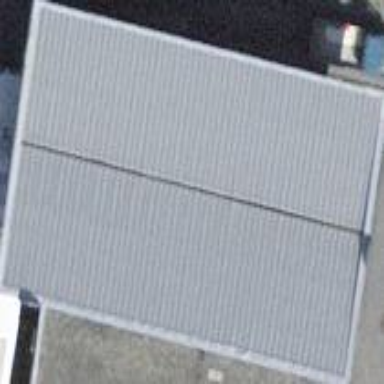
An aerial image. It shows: Building that serves as fuel station.